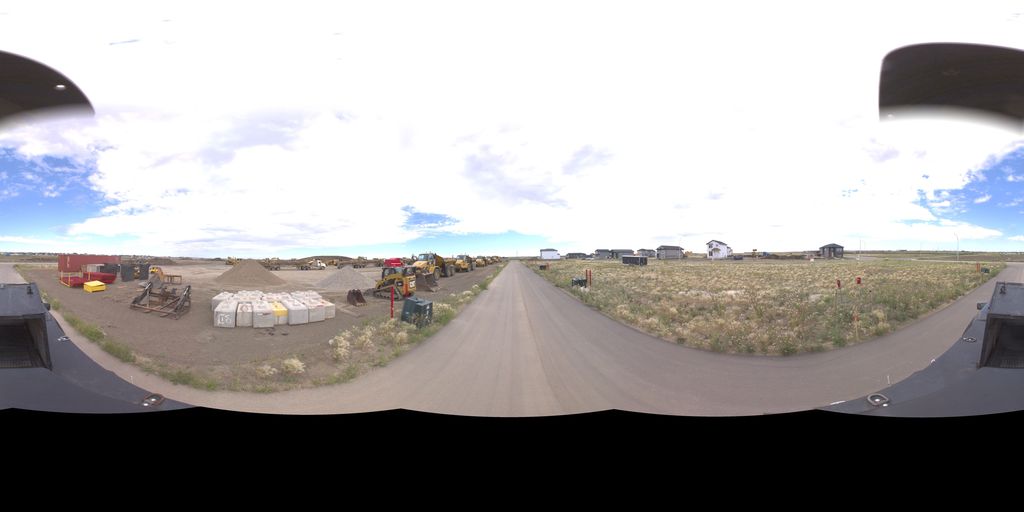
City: saskatoon